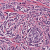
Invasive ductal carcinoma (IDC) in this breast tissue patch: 1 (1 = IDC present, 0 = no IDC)